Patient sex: M
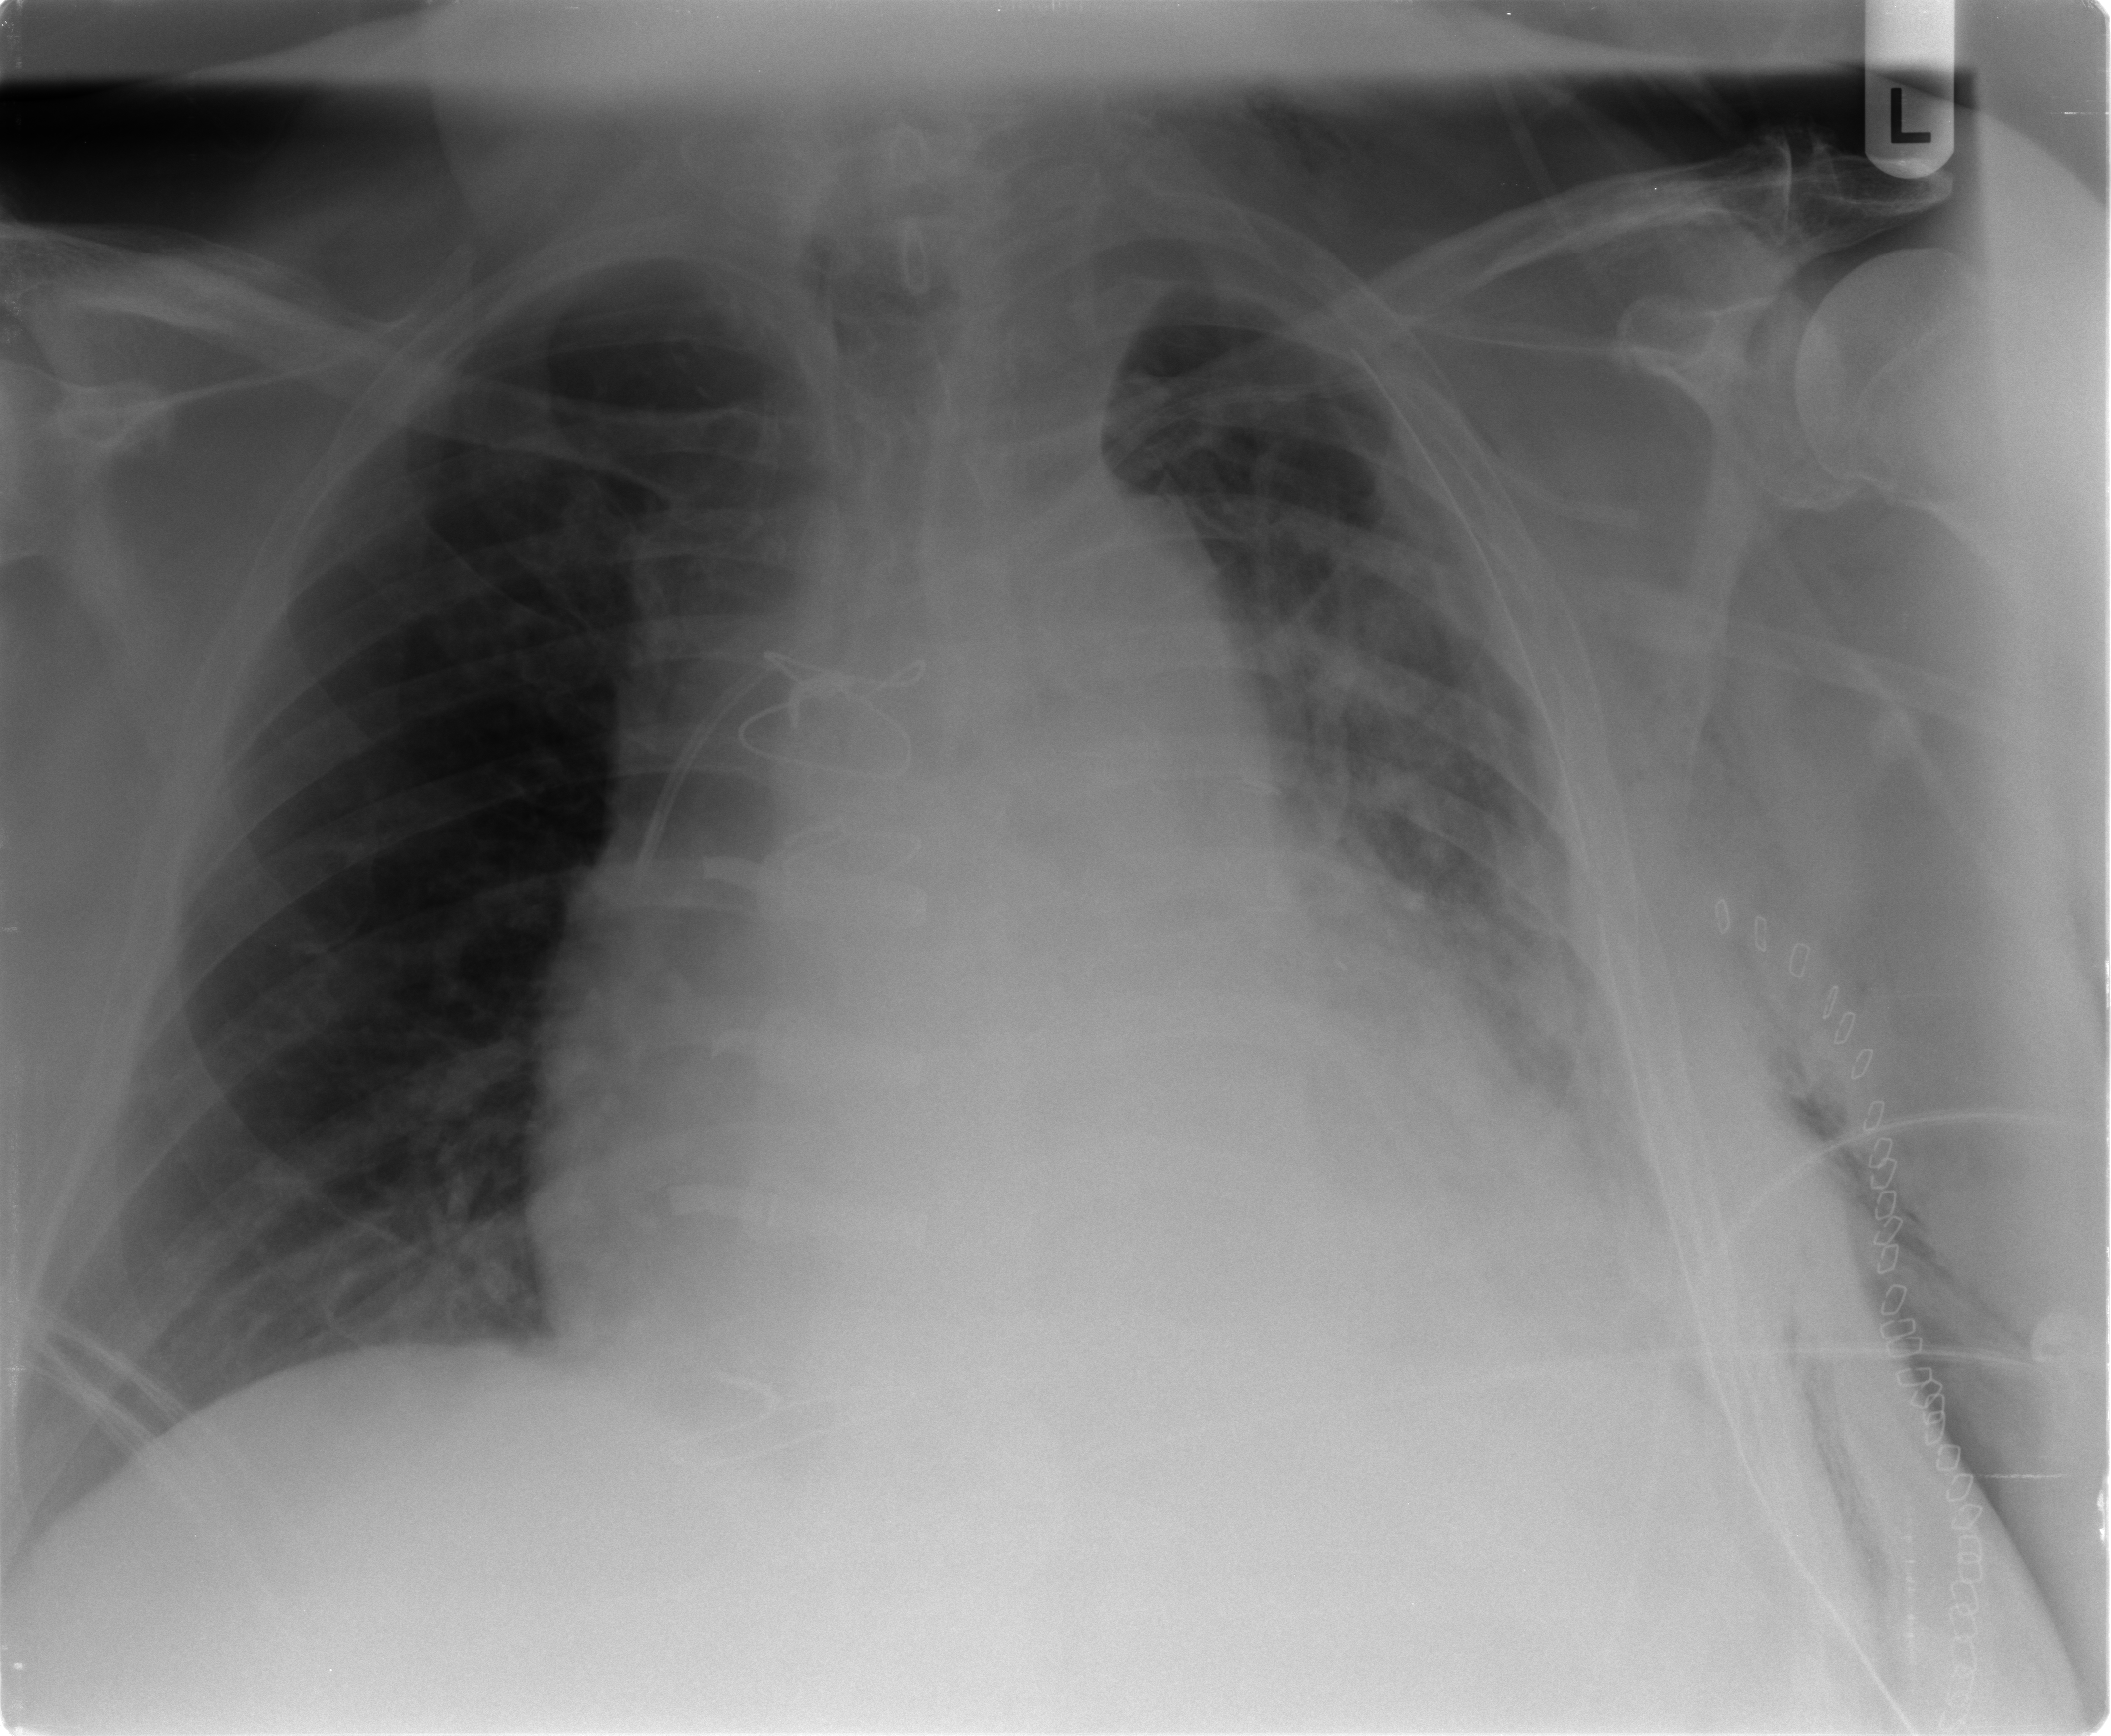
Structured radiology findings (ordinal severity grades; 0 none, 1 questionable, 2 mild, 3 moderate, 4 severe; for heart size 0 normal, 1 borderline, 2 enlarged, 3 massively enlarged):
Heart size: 2
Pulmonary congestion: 1
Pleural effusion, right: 0
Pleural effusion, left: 2
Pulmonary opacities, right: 0
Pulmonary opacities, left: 2
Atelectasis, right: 2
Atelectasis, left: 3